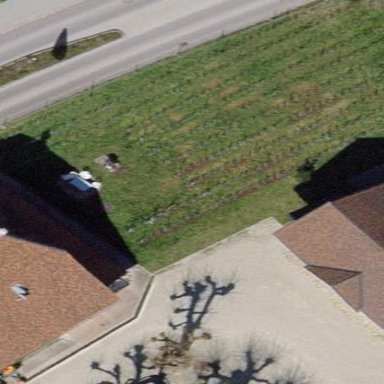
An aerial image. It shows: Beautiful vineyard in the countryside.